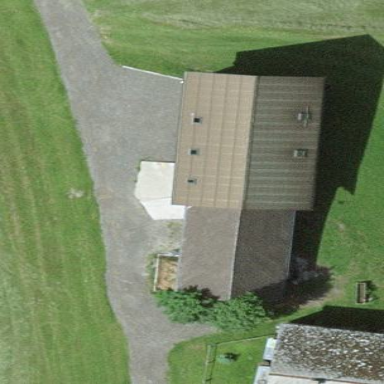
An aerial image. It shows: Gabled roof on farm auxiliary building.